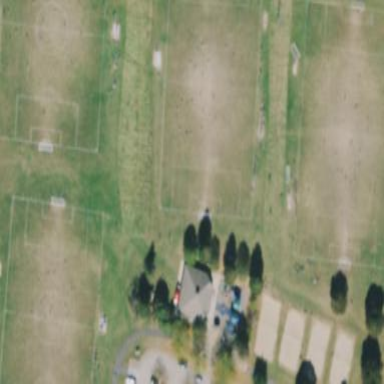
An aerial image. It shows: Recreation ground.